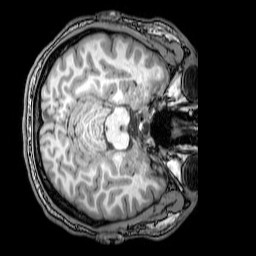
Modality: T1w
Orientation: axial
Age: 26
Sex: male